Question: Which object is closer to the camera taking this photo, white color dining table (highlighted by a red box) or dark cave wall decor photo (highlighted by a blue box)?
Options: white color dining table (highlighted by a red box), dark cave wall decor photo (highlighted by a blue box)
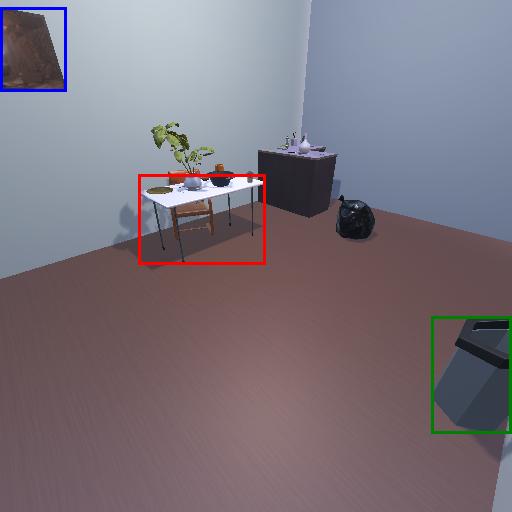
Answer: white color dining table (highlighted by a red box)